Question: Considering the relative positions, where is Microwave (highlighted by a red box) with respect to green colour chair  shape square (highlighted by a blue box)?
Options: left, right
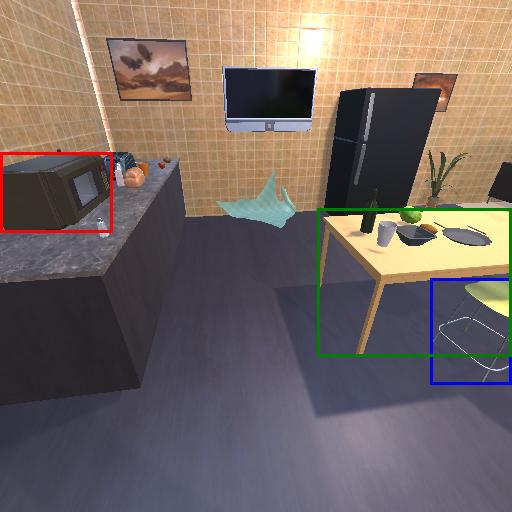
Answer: left